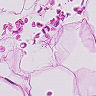
Metastatic tissue present: no